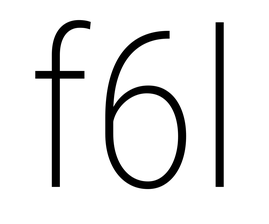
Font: Roboto_Condensed_ExtraLight